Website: slack
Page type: payment
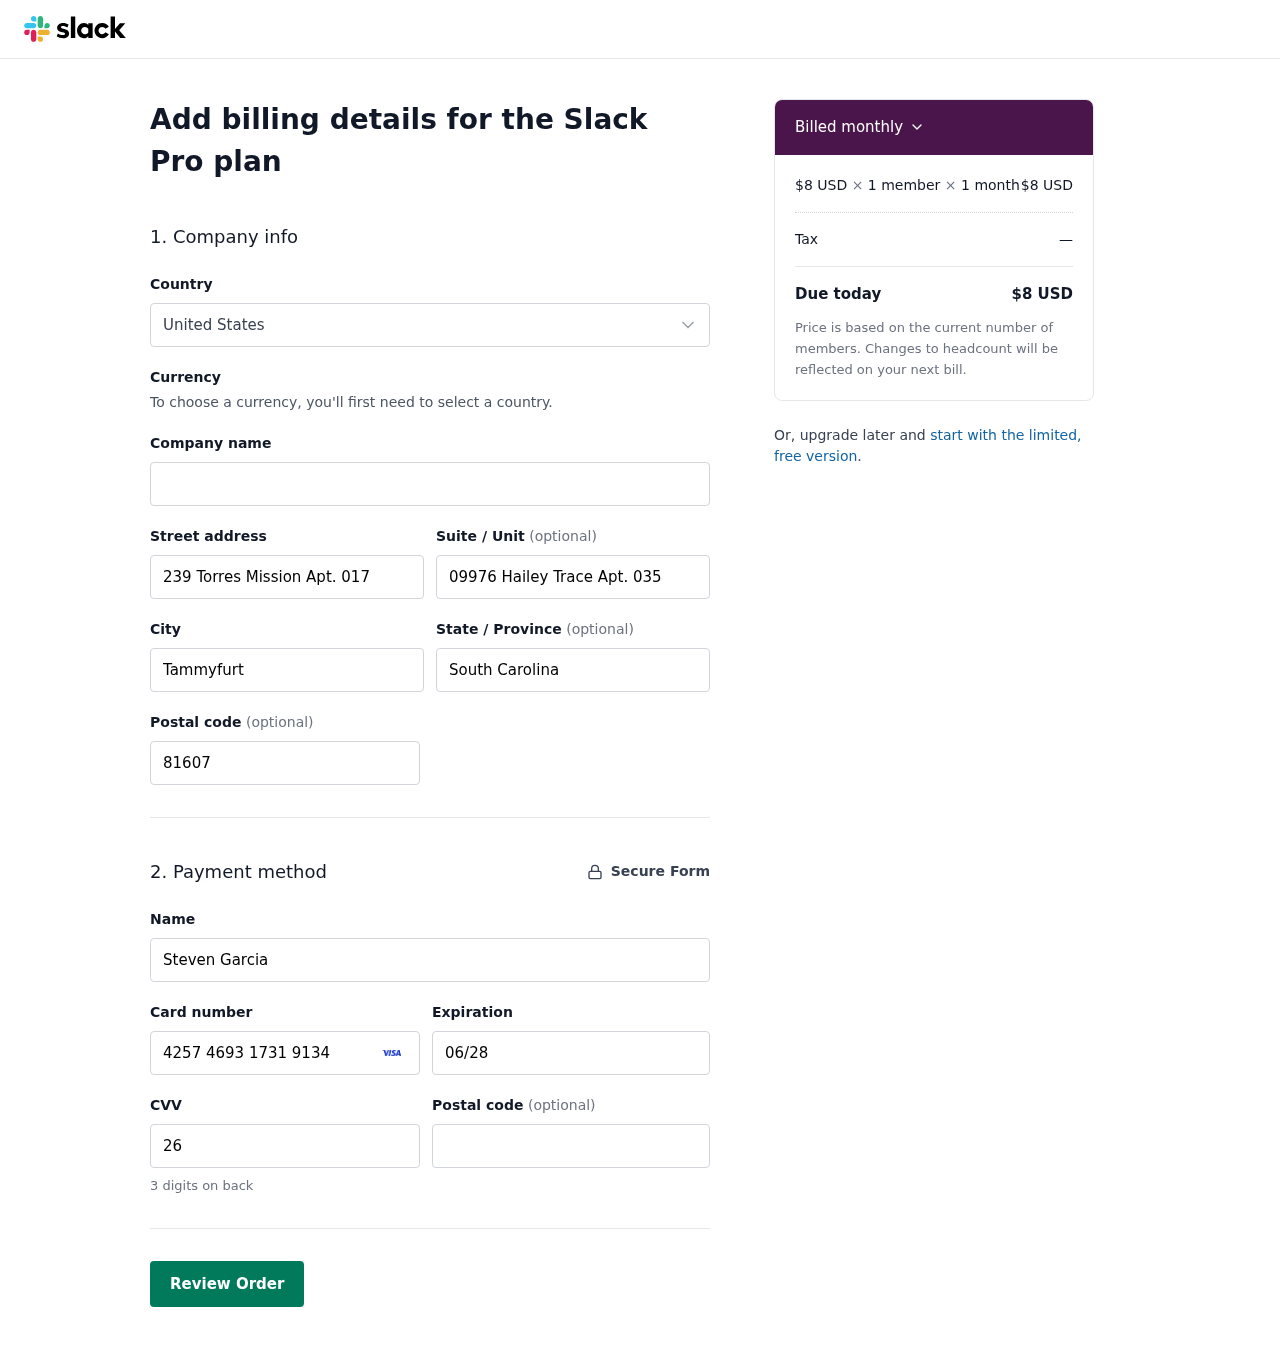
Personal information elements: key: PII_COUNTRY
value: United States
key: PII_STREET
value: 239 Torres Mission Apt. 017
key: PII_STREET2
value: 09976 Hailey Trace Apt. 035
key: PII_CITY
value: Tammyfurt
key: PII_STATE
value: South Carolina
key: PII_POSTCODE
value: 81607
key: PII_FULLNAME
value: Steven Garcia
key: PII_CARD_NUMBER
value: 4257 4693 1731 9134
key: PII_CARD_EXPIRY
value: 06/28
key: PII_CARD_CVV
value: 262
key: PII_POSTCODE2
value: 70778
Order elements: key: ORDER_PRICE_PER_MEMBER
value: $8 USD
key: ORDER_NUM_MEMBERS
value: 1 member
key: ORDER_NUM_MONTHS
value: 1 month
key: ORDER_SUBTOTAL
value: $8 USD
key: ORDER_TAX
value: —
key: ORDER_TOTAL
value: $8 USD